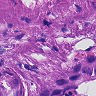
Metastatic tissue present: yes